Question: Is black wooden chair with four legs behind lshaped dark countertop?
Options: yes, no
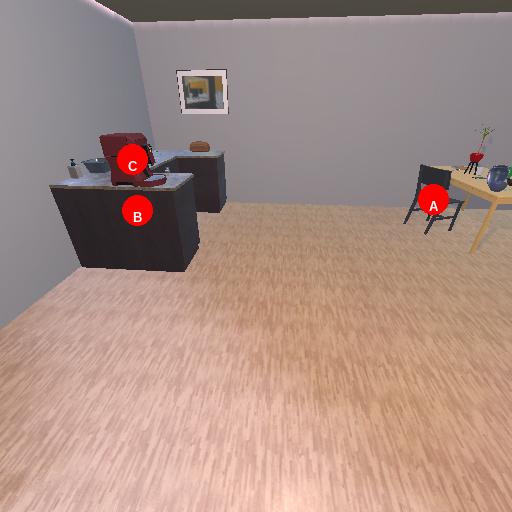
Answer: yes